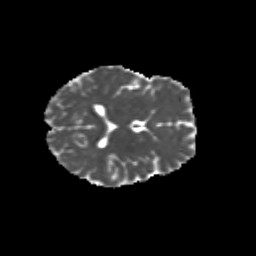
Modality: MD
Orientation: axial
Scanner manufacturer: siemens
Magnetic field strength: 3 T
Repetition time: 9.2 s
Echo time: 0.084 s